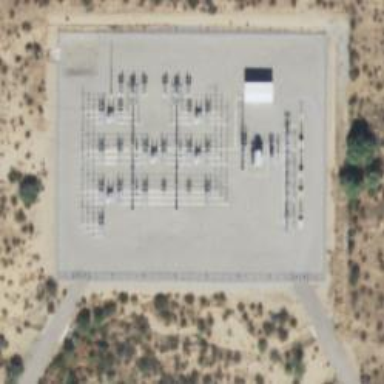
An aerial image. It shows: Switch used for power control.